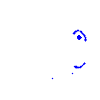
Particle: pion